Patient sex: M
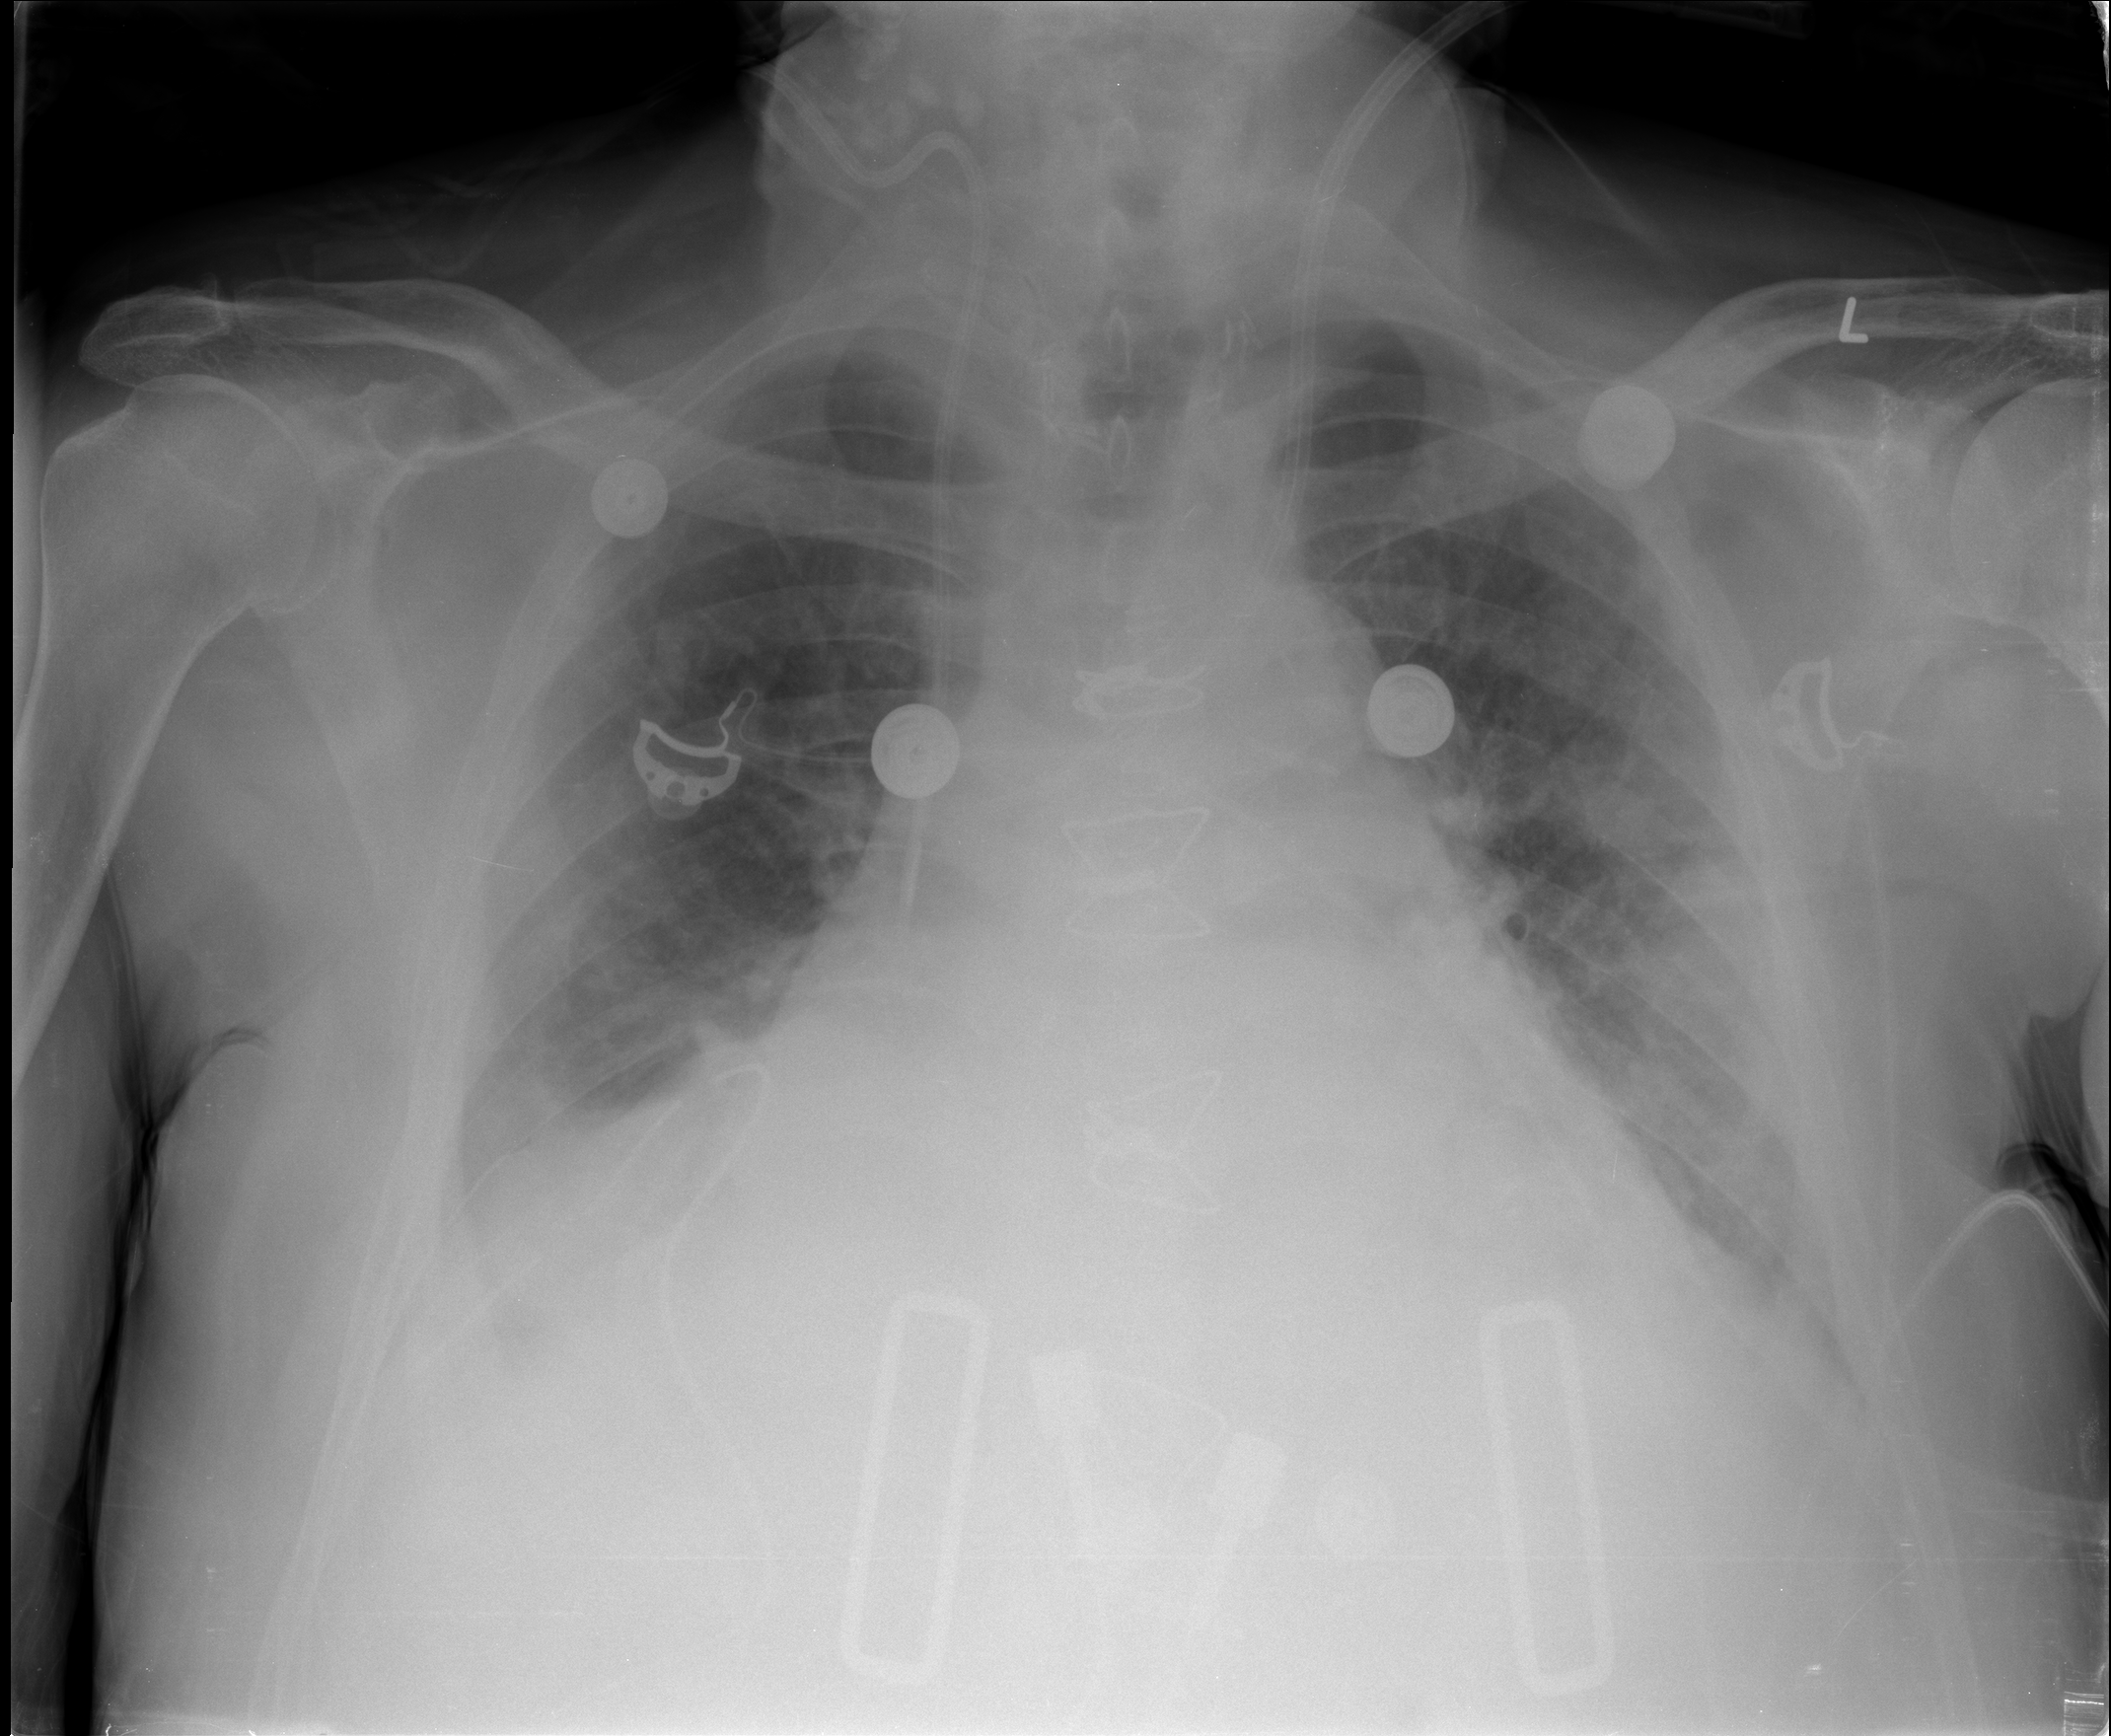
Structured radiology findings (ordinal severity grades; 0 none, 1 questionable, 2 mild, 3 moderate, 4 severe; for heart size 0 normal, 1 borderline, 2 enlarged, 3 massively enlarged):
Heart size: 2
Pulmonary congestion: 2
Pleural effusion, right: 2
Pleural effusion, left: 1
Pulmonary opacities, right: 2
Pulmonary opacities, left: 2
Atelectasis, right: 3
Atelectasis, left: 2